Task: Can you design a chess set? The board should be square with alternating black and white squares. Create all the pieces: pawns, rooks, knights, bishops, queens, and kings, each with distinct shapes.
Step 4785:
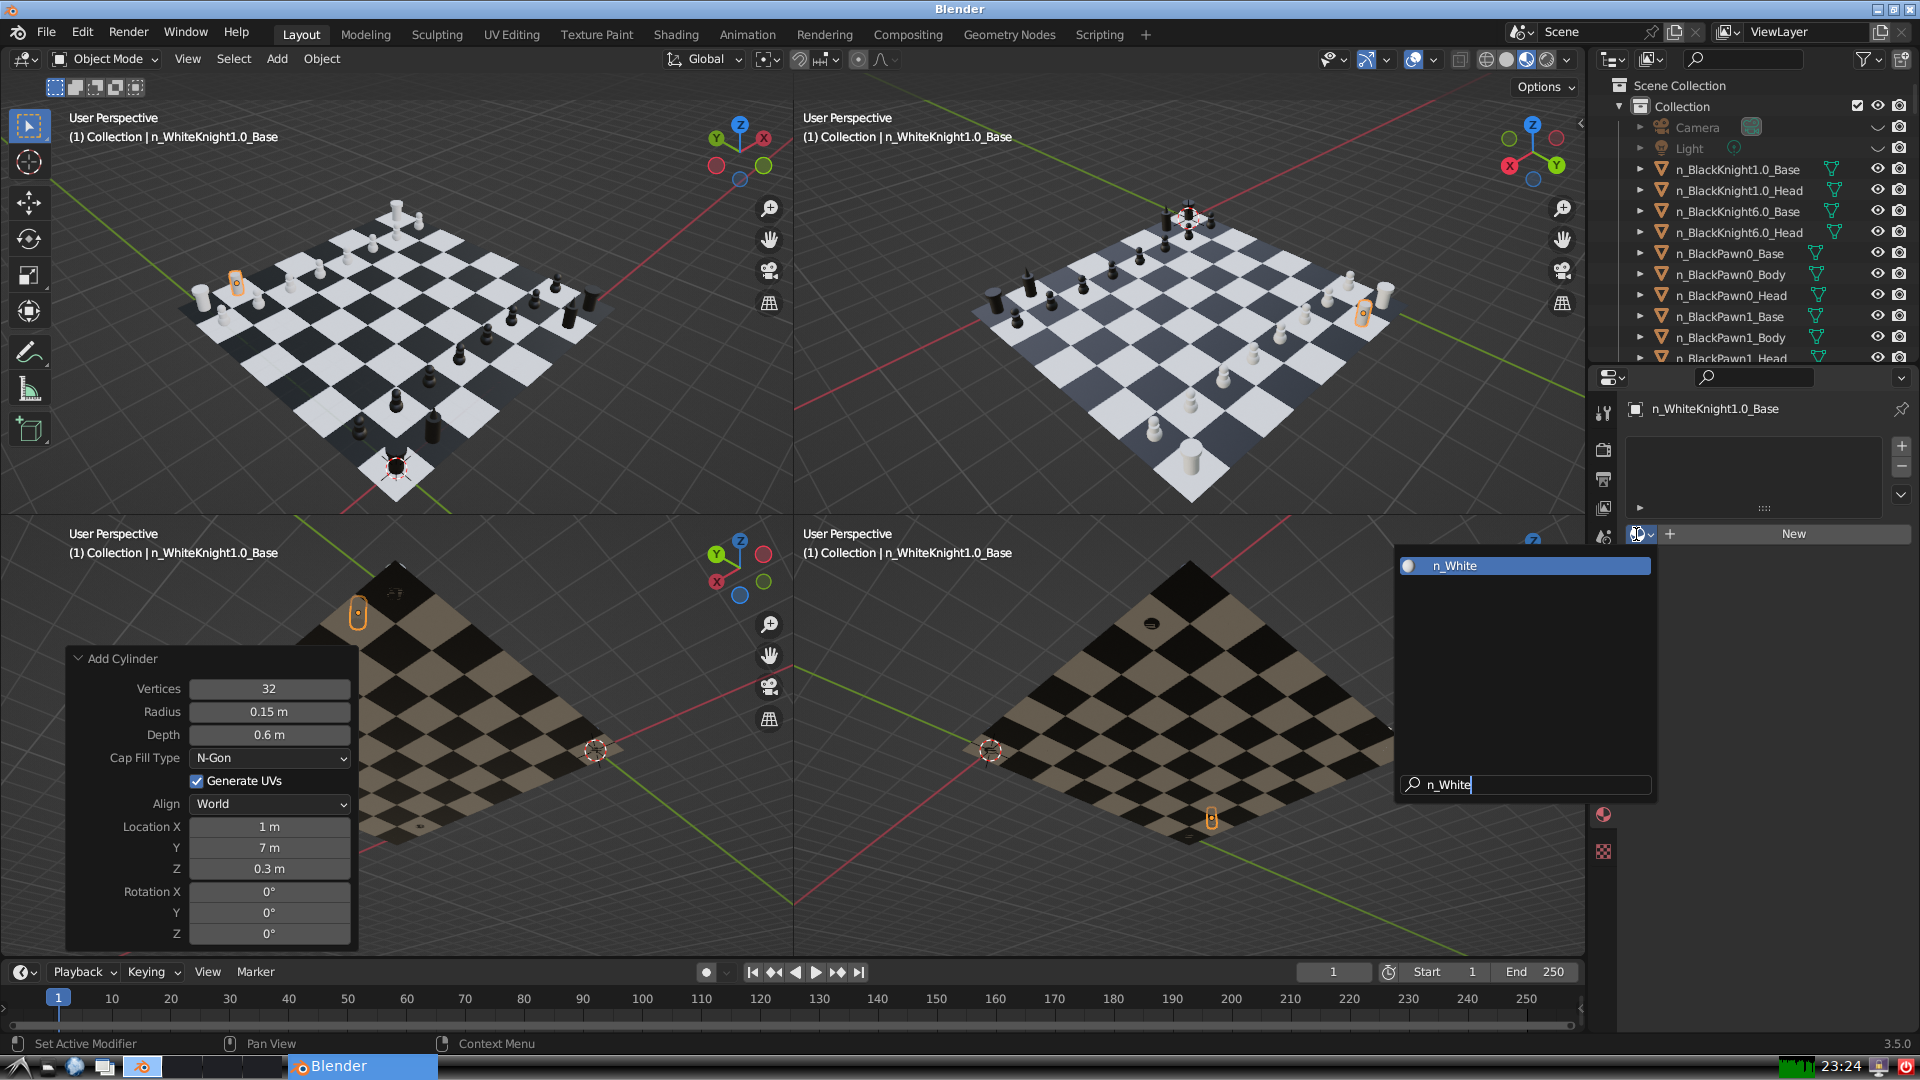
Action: {"key_press": ['Return']}